Question: I am writing a code for the wind chill index for an assignment for college.
The prof wants us to prevent the code from crashing upon user input of blank or letters, without using Try/Except Blocks. (He refers to string methods only).
Instead of crashing it should out put an error message eg. ("invalid input, digits only")
I tried utilizing the string.isdigit and string.isnumeric, but it won't accept the negative degrees as integers.
Any suggestions? (code below)
Would another "if" statement work?

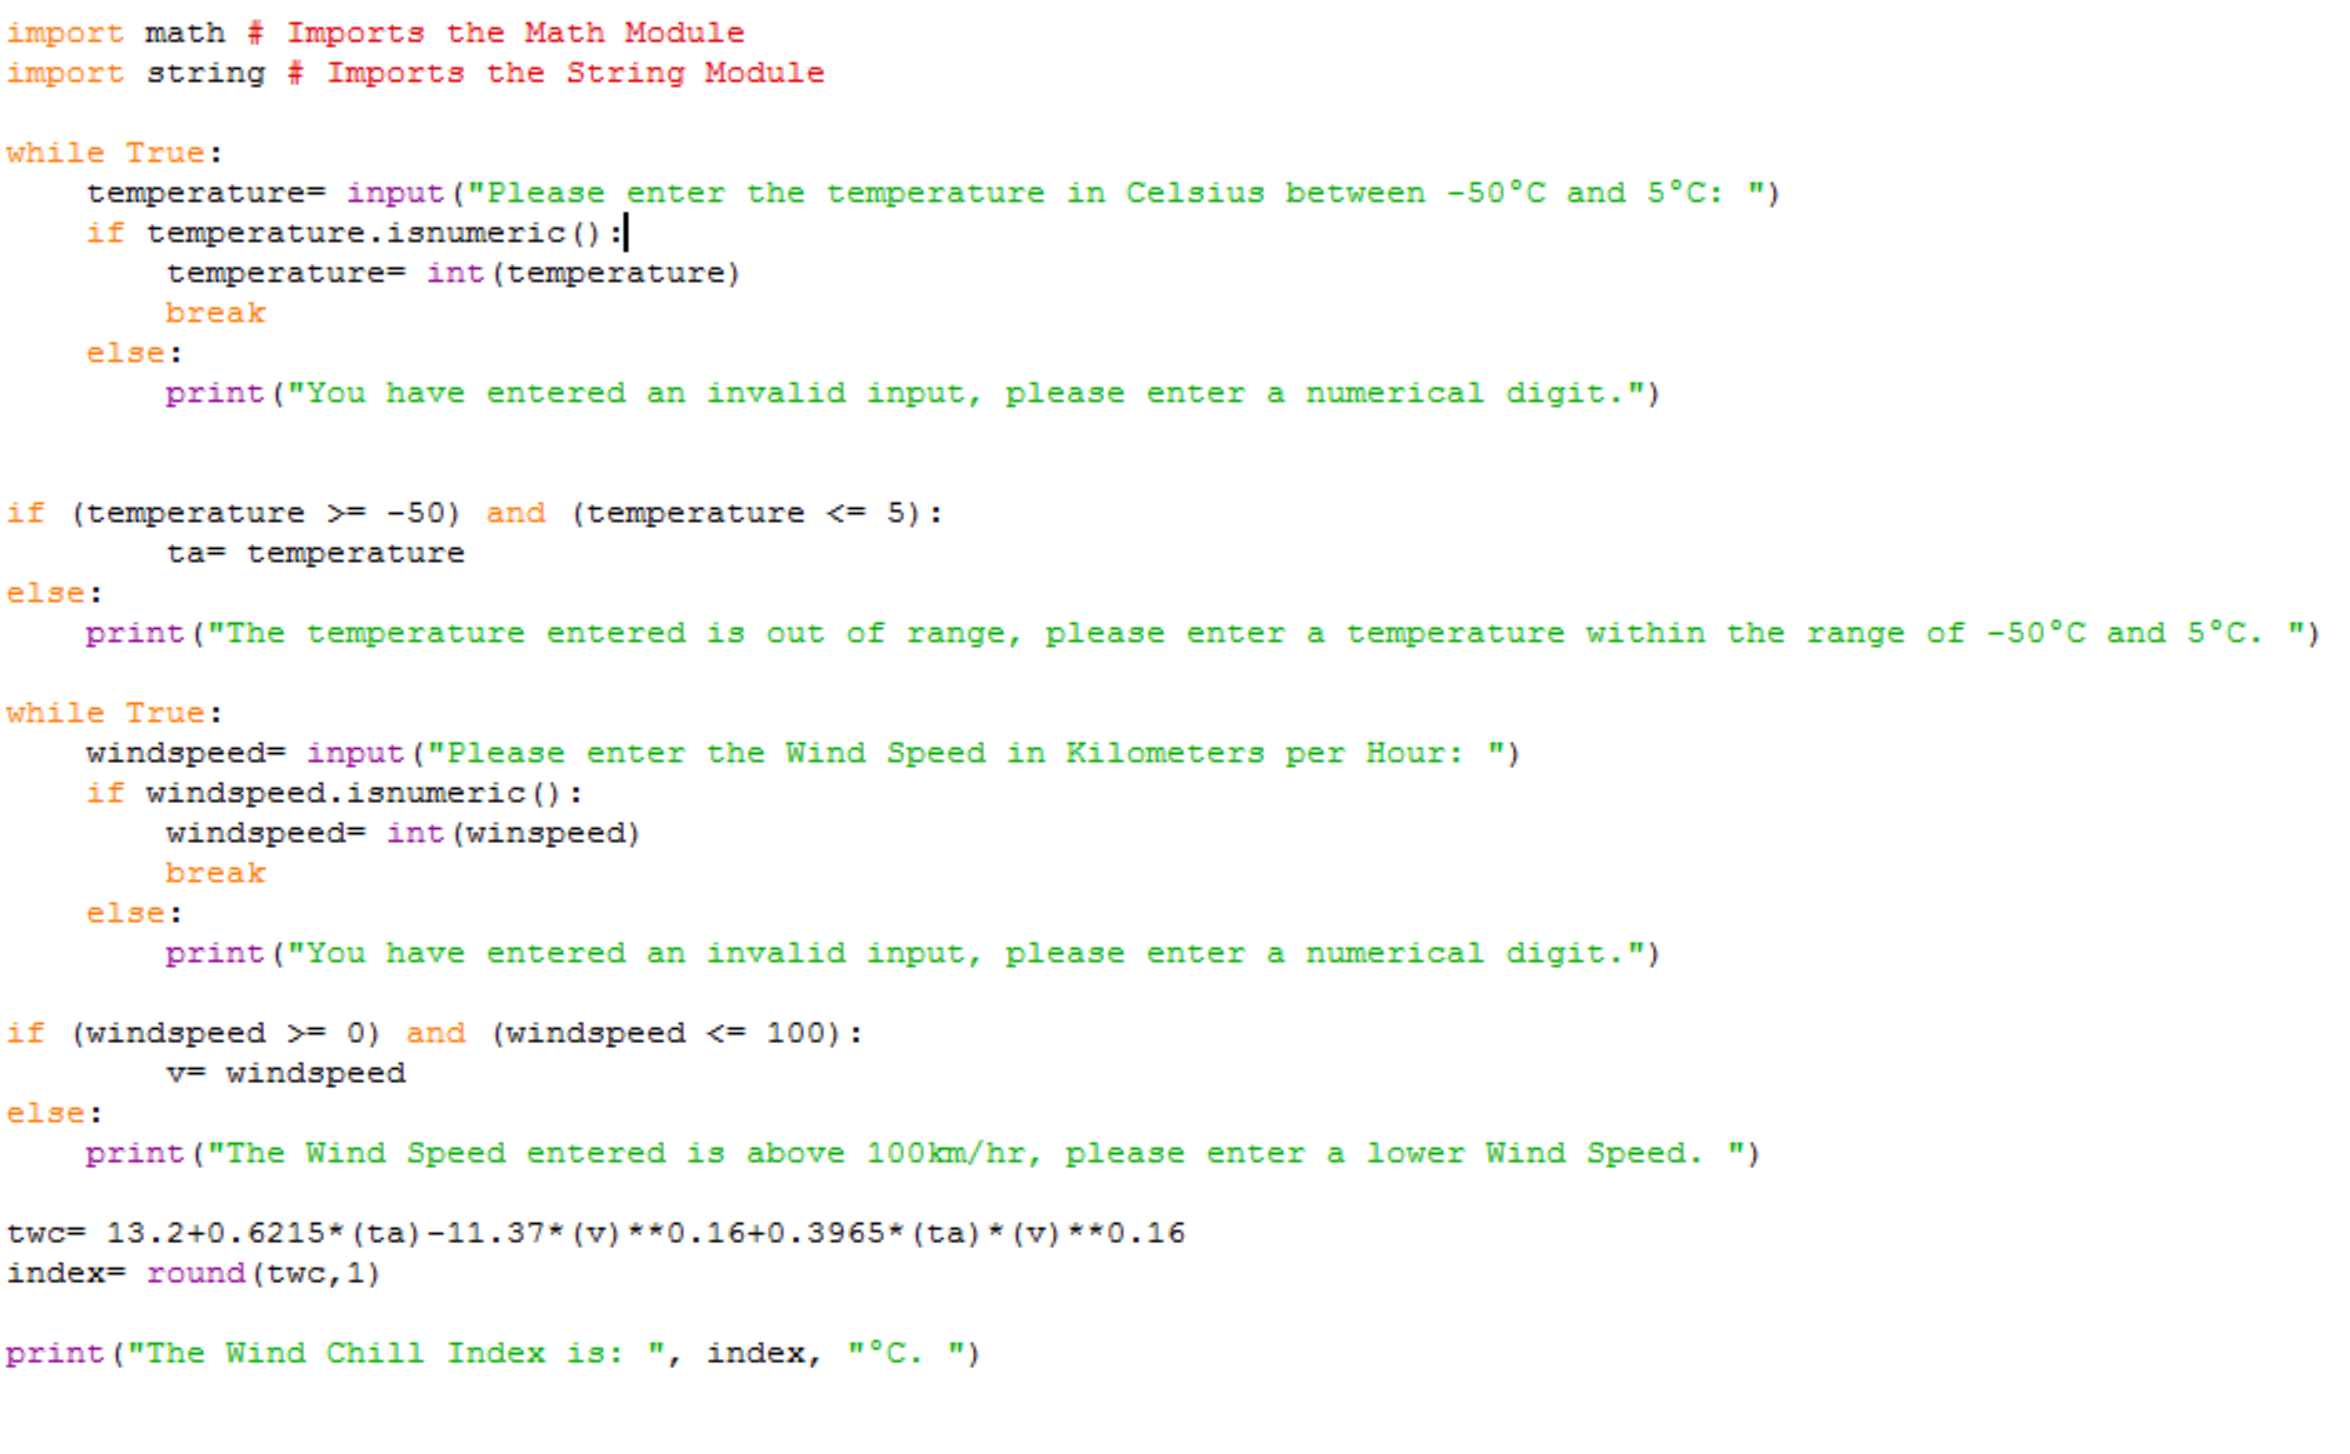
Answer: Replace the punctuation:
'''
if temperature.replace('-','').replace('.','').isnumeric():
'''